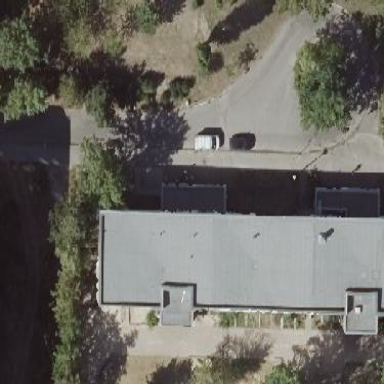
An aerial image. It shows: Kindergarten with flat roof.